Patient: sex F, age 33
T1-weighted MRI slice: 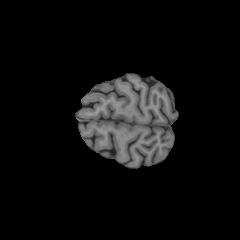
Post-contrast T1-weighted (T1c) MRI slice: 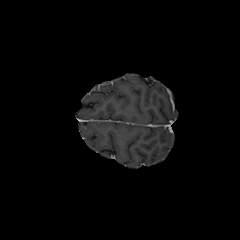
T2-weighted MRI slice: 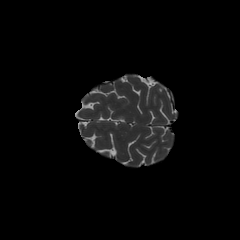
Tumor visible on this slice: no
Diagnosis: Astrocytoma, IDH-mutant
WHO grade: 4